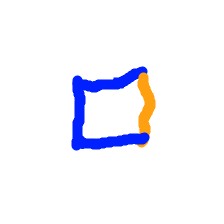
Shape: square